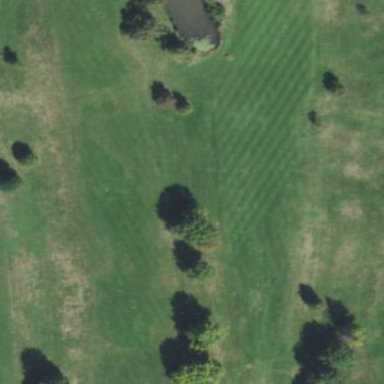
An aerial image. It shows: Golf fairway surrounded by grass.